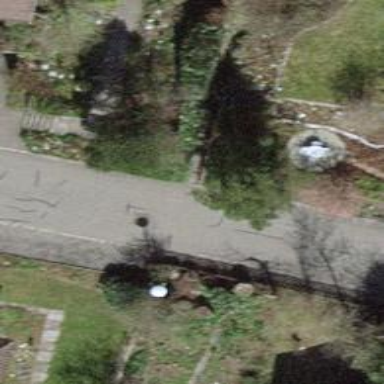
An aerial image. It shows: Urban tree adds touch of nature to the surroundings.